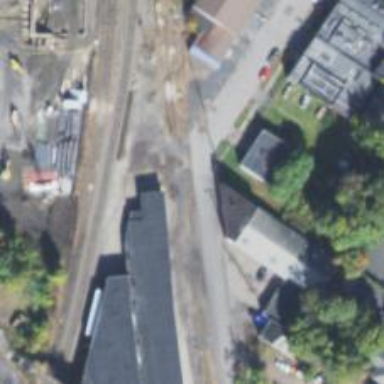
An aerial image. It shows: Railway siding with rails.